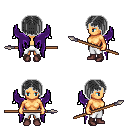
a pixel art fantasy rpg character, female body template, human, tanned skin, purple wings, white pants, gray pageboy hairstyle, maroon shoes, spear, four views (front, back, left, right), 2x2 character sprite sheet, small pixel art, hard edges, no anti-aliasing